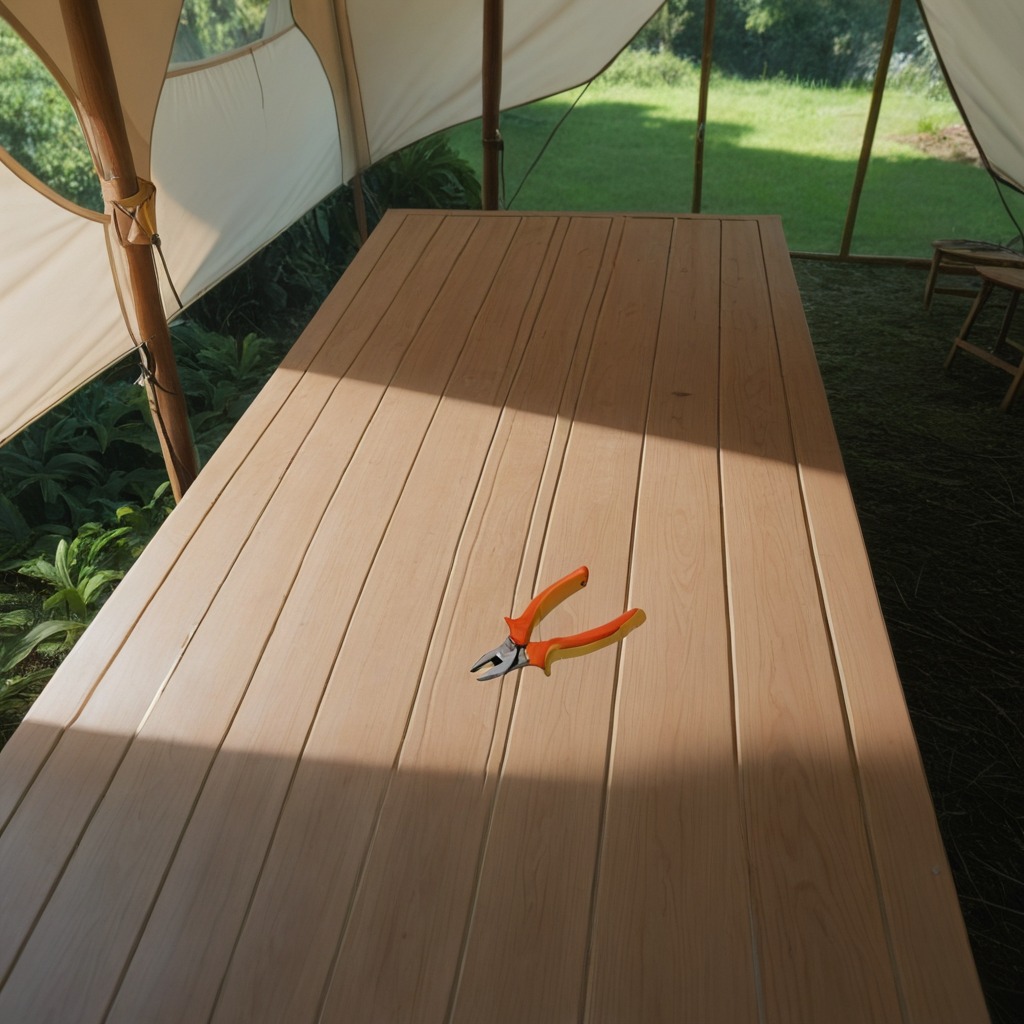
A plier is lying on a wooden table in a jungle field workshop tent.